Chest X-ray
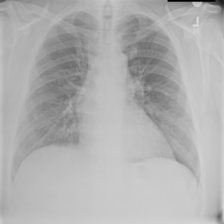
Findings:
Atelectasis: negative
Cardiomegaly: negative
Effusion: negative
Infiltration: negative
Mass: negative
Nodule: negative
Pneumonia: negative
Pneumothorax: negative
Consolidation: negative
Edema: negative
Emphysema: negative
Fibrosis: negative
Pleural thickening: negative
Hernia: negative